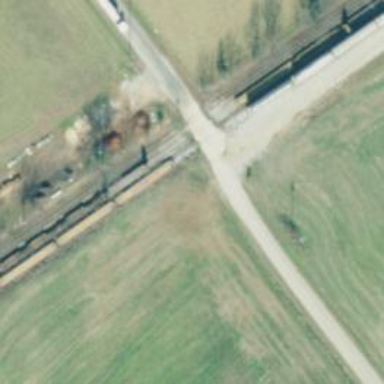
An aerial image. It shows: Railway level crossing.